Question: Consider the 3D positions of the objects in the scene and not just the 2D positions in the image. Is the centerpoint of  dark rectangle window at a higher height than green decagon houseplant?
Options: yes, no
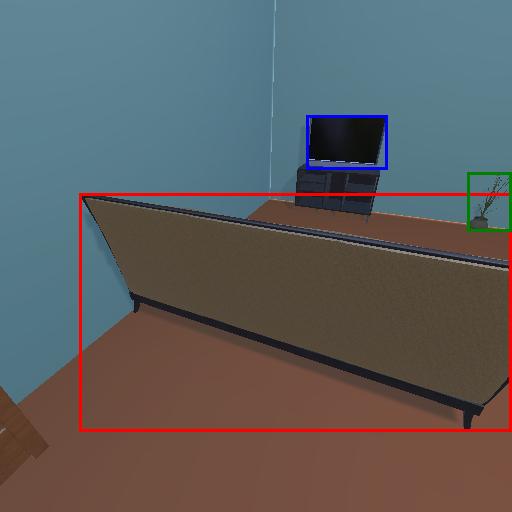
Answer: yes